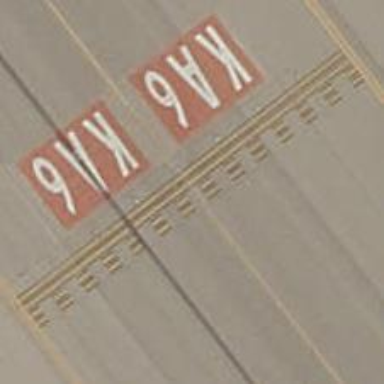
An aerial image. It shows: View of taxiway at the airport.